Field crop: maize
Growth stage: 2
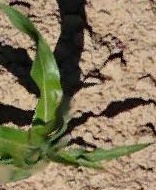
Species: maize